Aerial crown-view tile of a tropical tree (Barro Colorado Island, Panama), acquired 20241014:
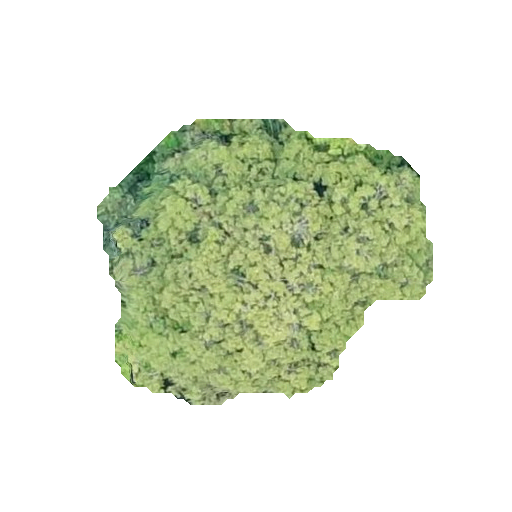
Species: Sapium glandulosum
GBIF accepted scientific name: Sapium glandulosum
Crown area: 110.907 m²